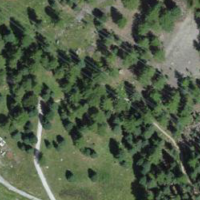
EUNIS habitat code: 43
Species observed at this site:
Vaccinium vitis-idaea
Nucifraga caryocatactes
Polypodium vulgare
Spinus spinus
Periparus ater